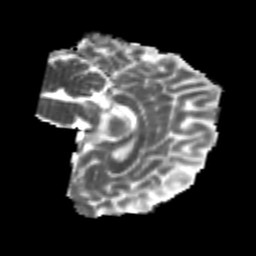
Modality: MD
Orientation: sagittal
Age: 20
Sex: female
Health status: healthy
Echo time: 0.074 s